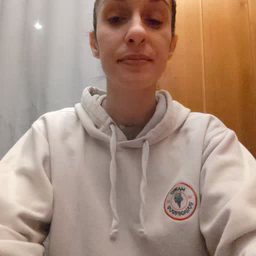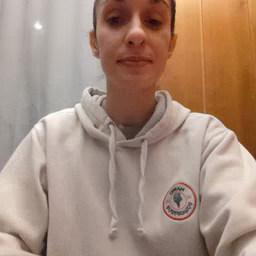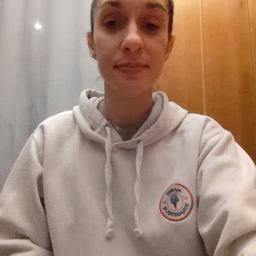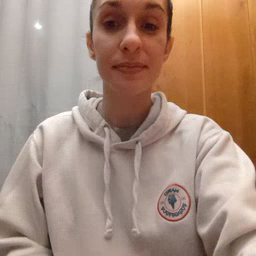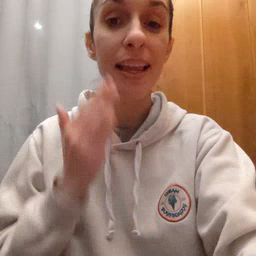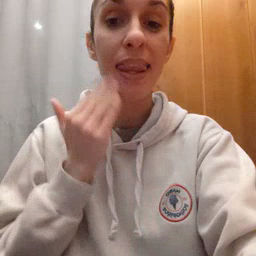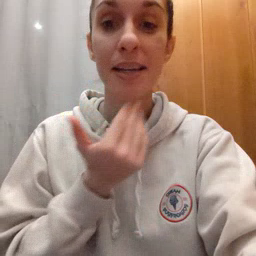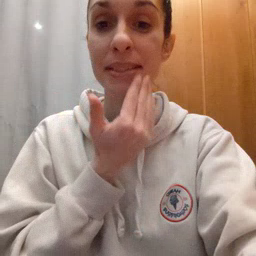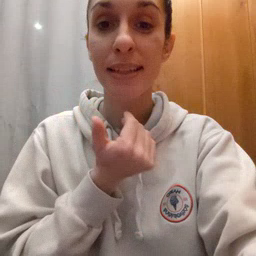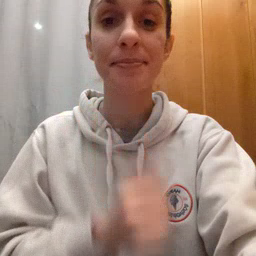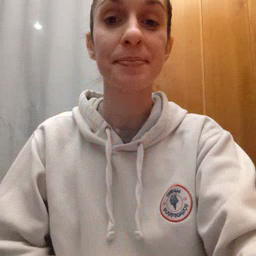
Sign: napkin